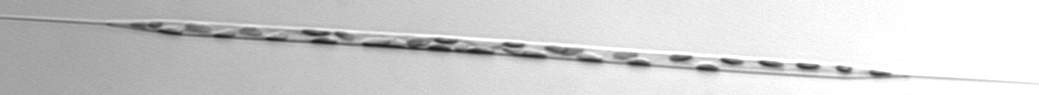
Label: Rhizosolenia